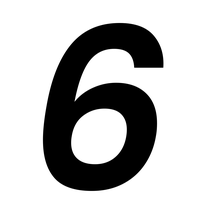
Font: Poppins-SemiBoldItalic